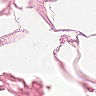
Metastatic tissue present: no